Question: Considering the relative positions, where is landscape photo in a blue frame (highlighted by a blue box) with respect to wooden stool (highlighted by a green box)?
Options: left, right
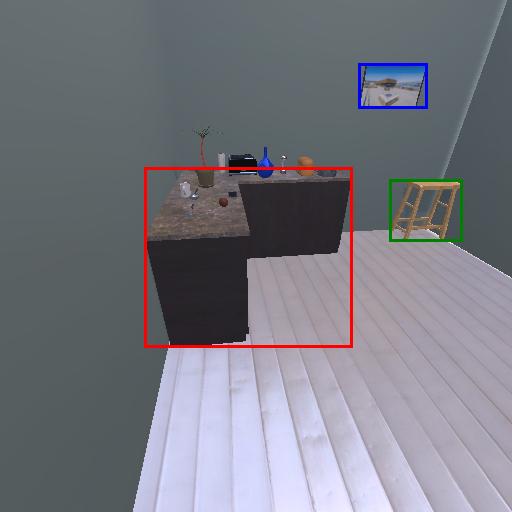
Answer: left